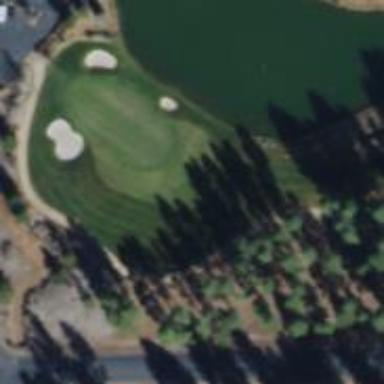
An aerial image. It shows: View of golf hole.